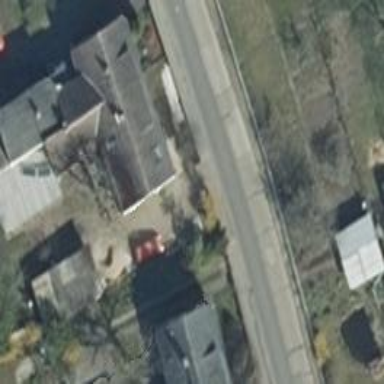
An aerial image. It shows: Asphalt road in residential area.